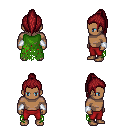
a pixel art fantasy rpg character, male body template, human, dark skin, green tattered cape, red pants, brunette long topknot hairstyle, white cloth bracers, four views (front, back, left, right), 2x2 character sprite sheet, small pixel art, hard edges, no anti-aliasing